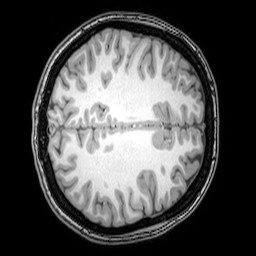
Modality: T1w
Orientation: axial
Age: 20
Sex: female
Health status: healthy
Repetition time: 0.081 s
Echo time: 0.037 s